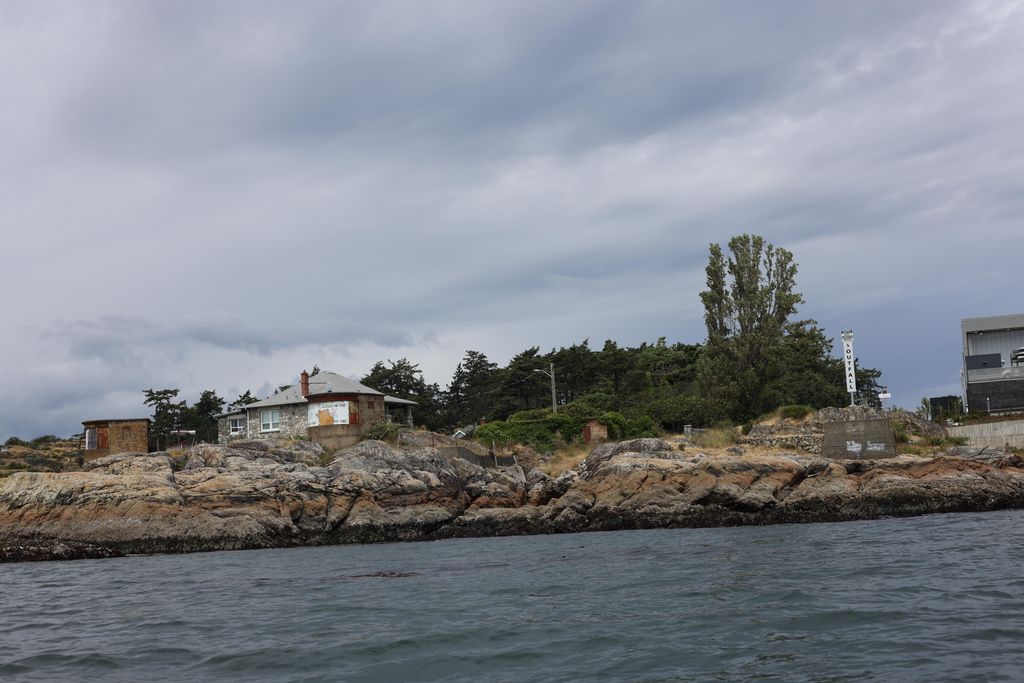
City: victoria